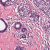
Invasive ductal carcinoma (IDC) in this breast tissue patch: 0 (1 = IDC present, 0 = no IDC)